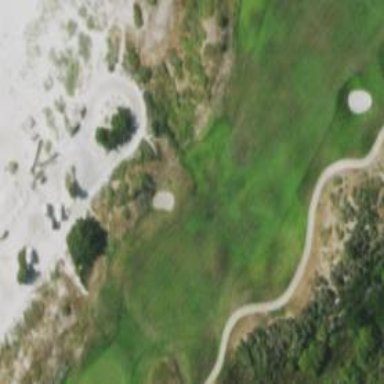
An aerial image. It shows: Golf fairway in the image.